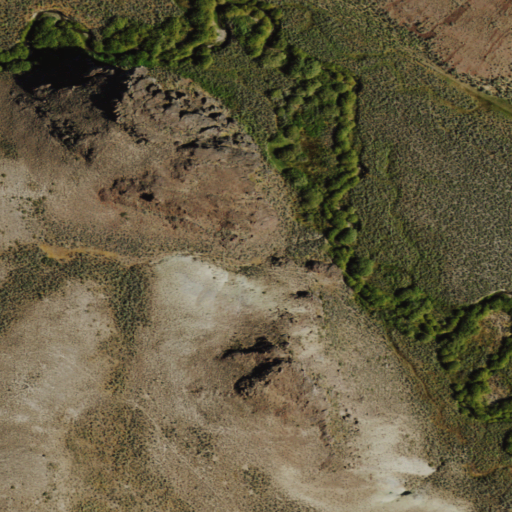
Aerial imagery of plain(s) in Nevada named Coyote Flat containing shrub and grassland